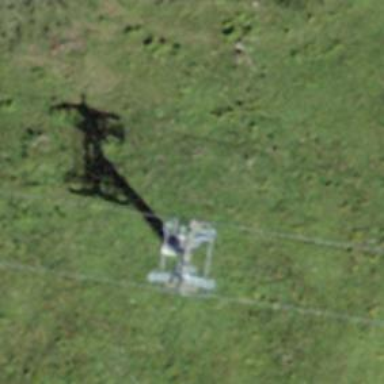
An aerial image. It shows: Pylon used for aerialway.